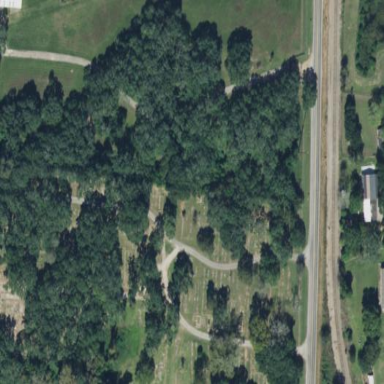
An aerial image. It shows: Cemetery.